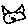
Label: cat